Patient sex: M
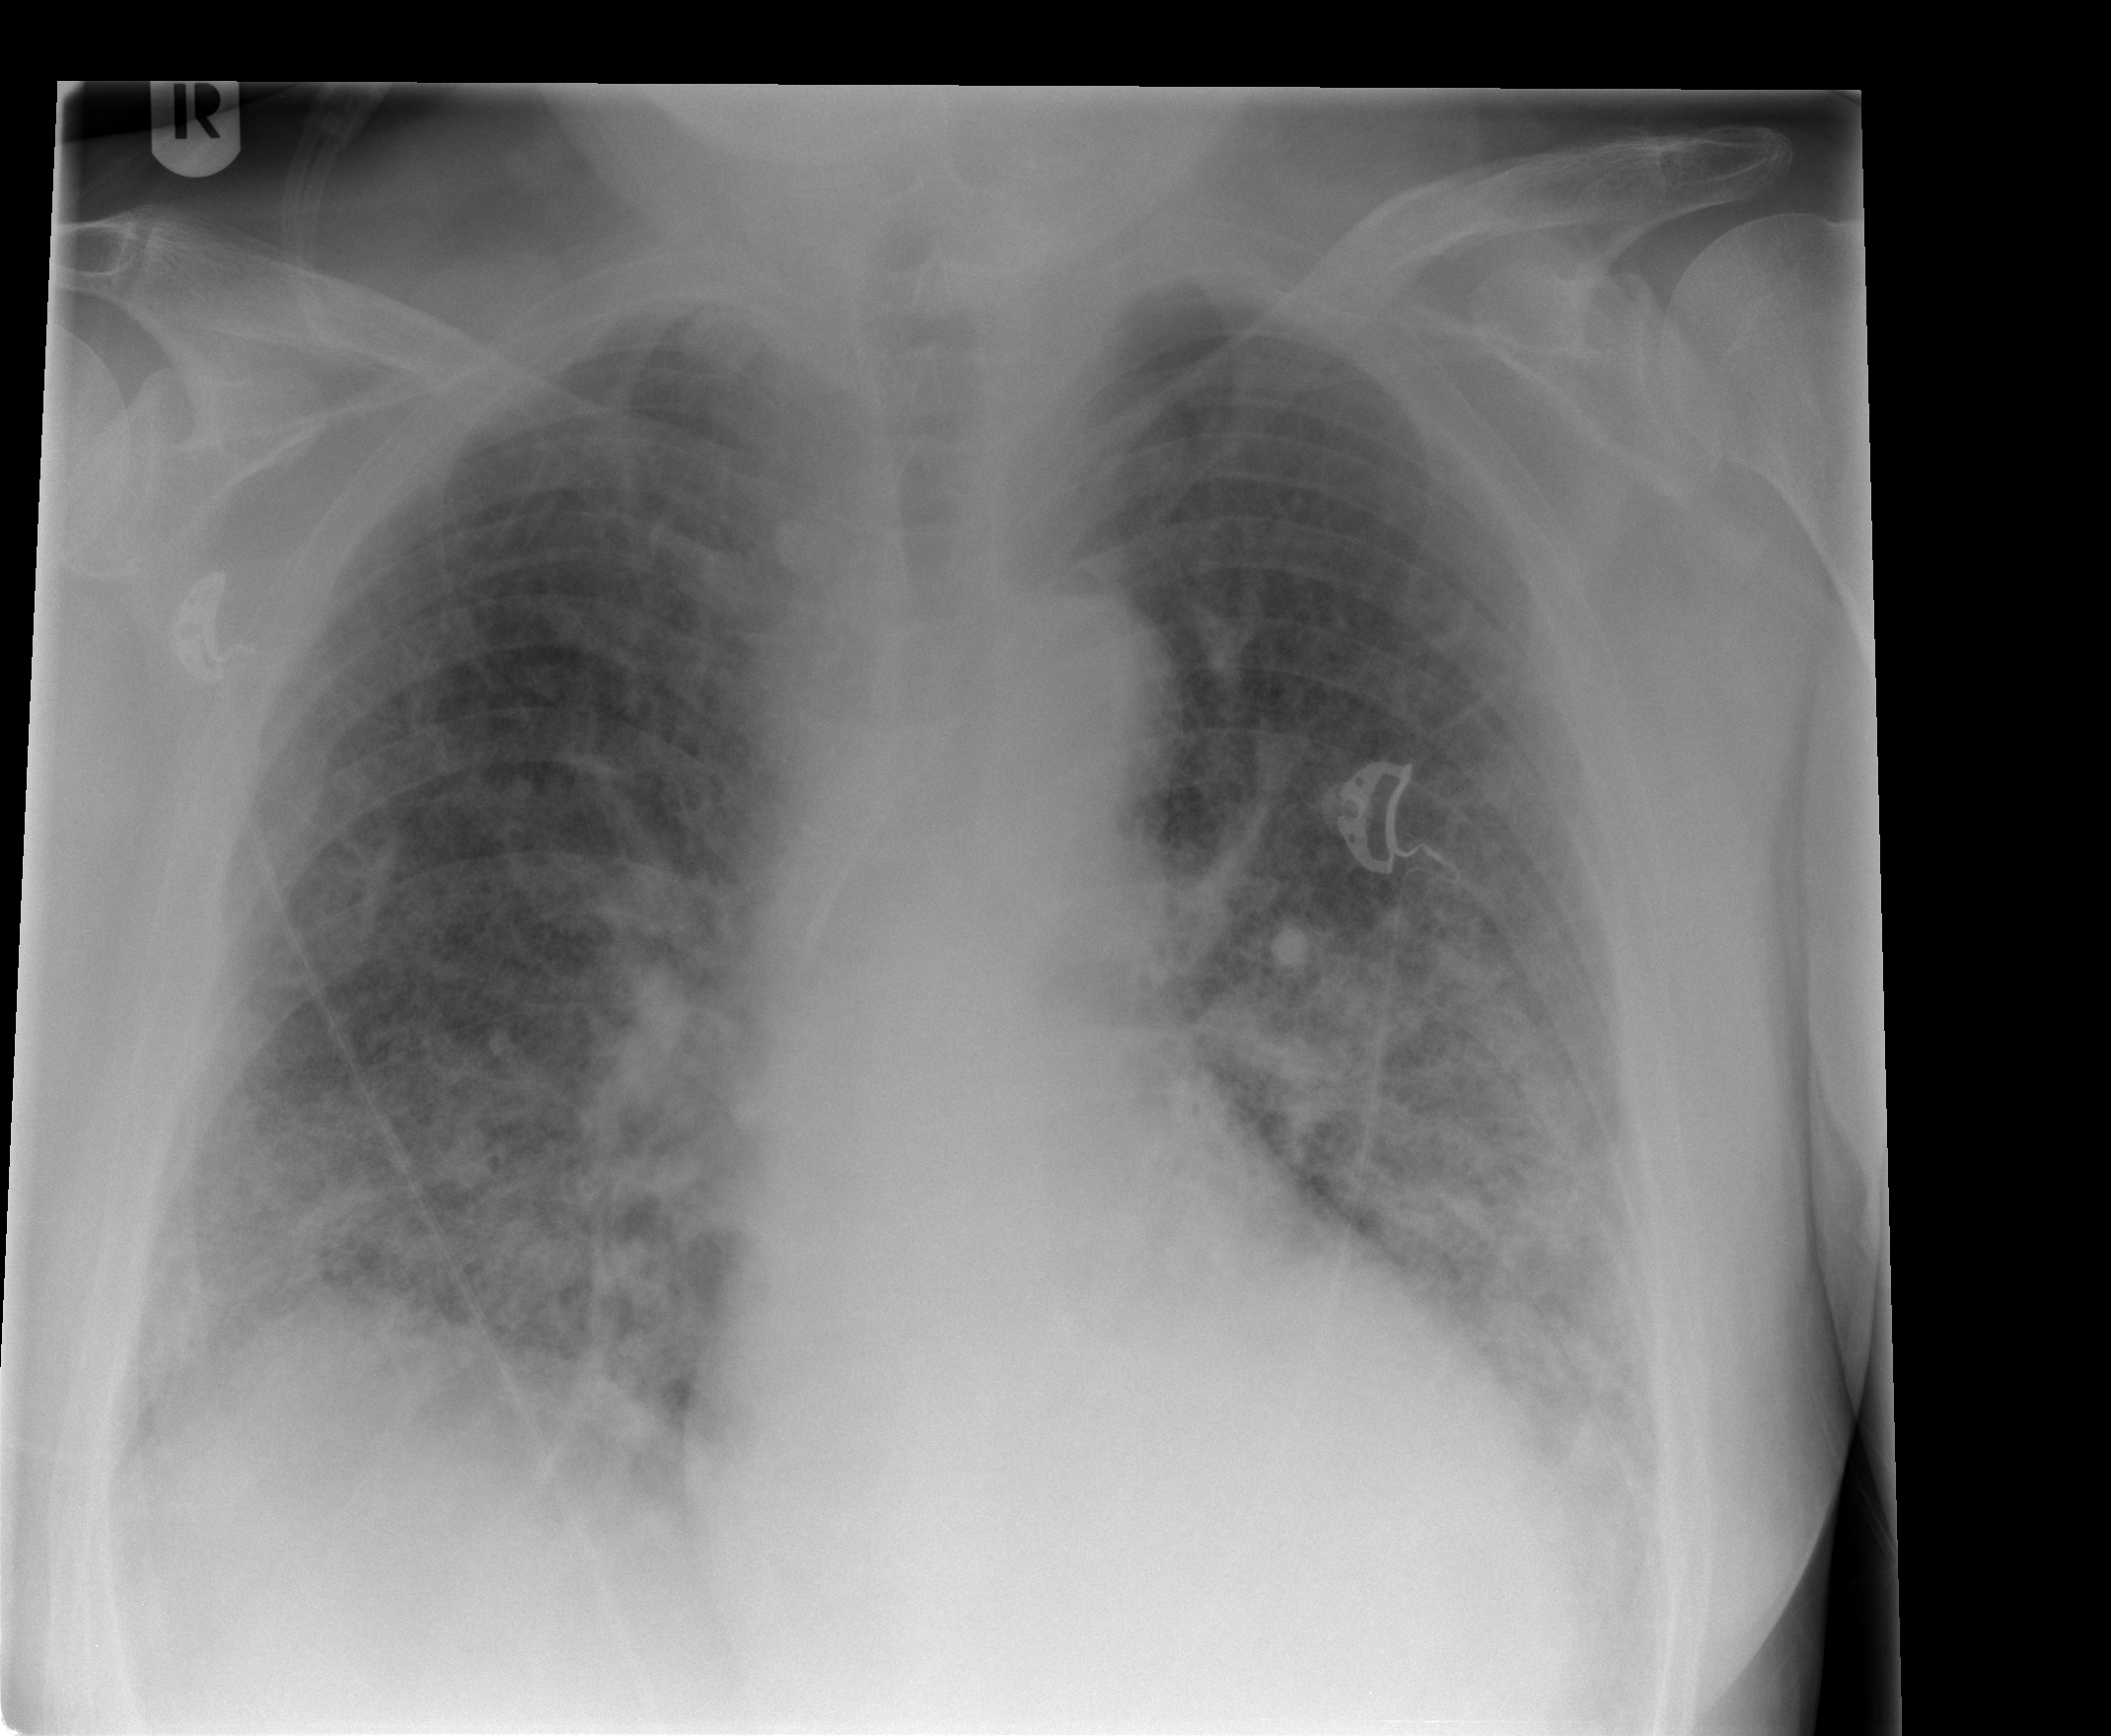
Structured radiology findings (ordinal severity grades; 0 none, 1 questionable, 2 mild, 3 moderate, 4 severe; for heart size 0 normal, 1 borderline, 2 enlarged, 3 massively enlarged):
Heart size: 0
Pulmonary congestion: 0
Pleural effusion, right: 1
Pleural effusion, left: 2
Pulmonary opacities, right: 4
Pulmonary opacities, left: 4
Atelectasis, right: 0
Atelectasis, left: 0